Chest X-ray:
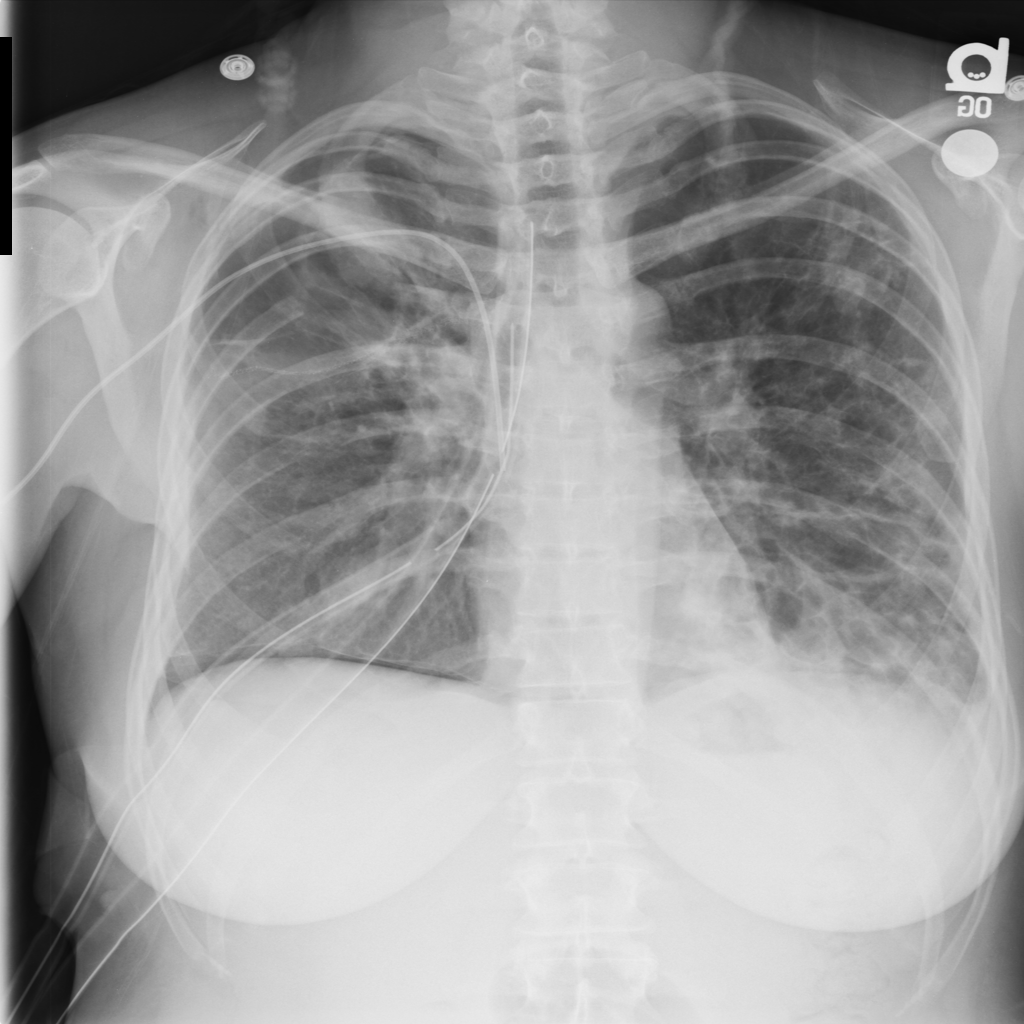
Findings: Consolidation, Effusion, Pneumothorax, Fracture
No abnormal finding: no